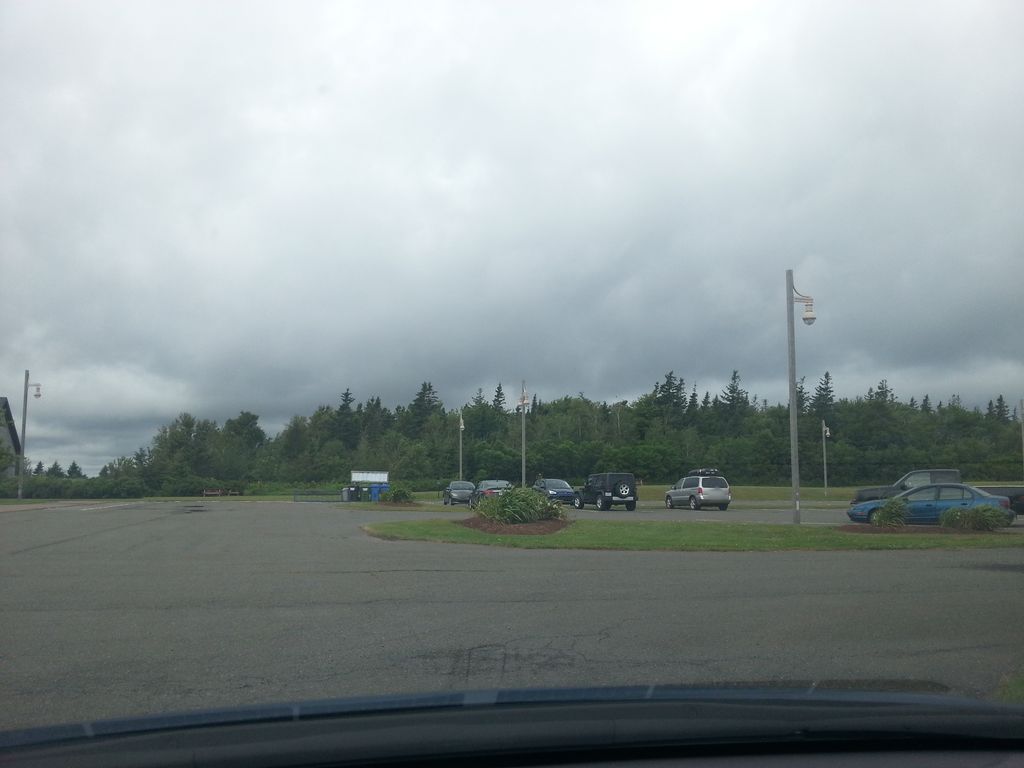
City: charlottetown